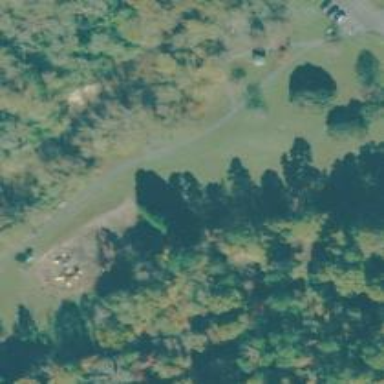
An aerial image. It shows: Disc golf basket.